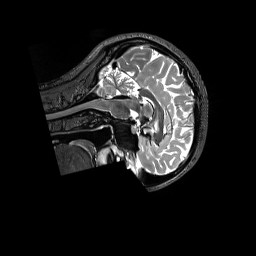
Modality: T2w
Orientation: sagittal
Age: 32
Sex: female
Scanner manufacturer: siemens
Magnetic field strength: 3 T
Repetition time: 3.2 s
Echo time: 0.728 s